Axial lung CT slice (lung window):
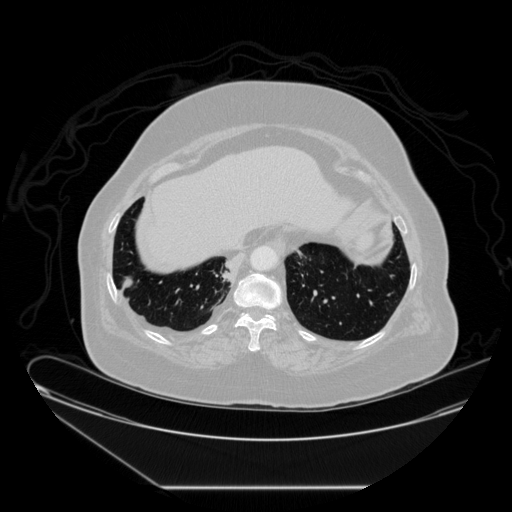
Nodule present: no